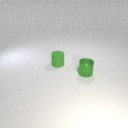
small green metal cylinder in front of small green rubber cylinder